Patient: sex M, age 65
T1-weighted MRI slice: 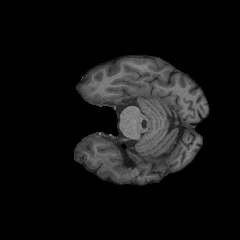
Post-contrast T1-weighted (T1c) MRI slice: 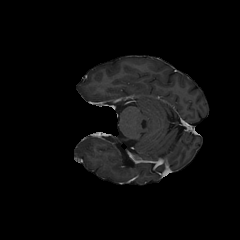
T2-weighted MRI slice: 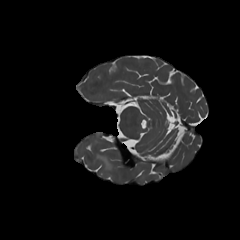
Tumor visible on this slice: yes
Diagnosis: Astrocytoma, IDH-mutant
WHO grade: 2